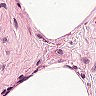
Metastatic tissue present: no